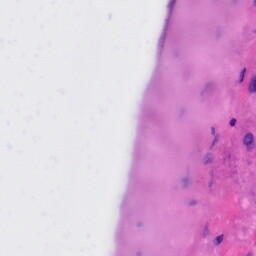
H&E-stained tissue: Liver